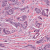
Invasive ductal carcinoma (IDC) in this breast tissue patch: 1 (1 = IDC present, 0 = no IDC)